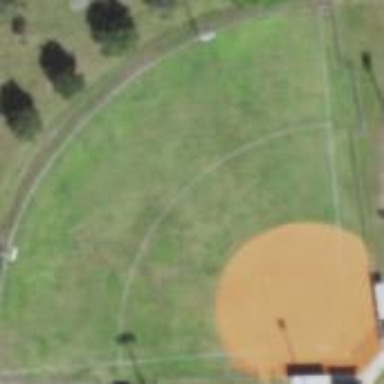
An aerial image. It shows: Softball pitch for leisure land activities.